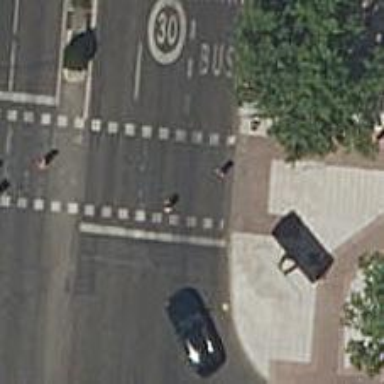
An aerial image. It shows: Road with traffic signals at crossing.